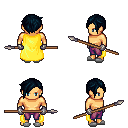
a pixel art fantasy rpg character, male body template, human, tanned skin, yellow cape, magenta pants, raven pixie cut hairstyle, metal gloves, white slippers, spear, four views (front, back, left, right), 2x2 character sprite sheet, small pixel art, hard edges, no anti-aliasing